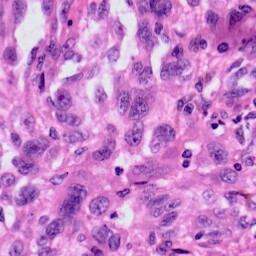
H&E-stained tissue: Skin